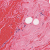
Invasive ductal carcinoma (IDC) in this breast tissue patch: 0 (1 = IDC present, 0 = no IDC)